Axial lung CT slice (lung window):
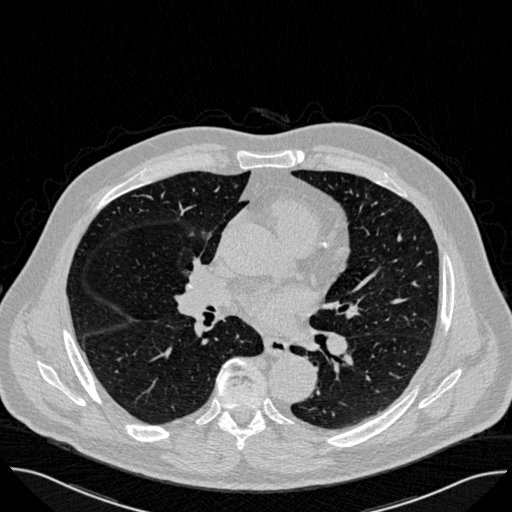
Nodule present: no